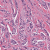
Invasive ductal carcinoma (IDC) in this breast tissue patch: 1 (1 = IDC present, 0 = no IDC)